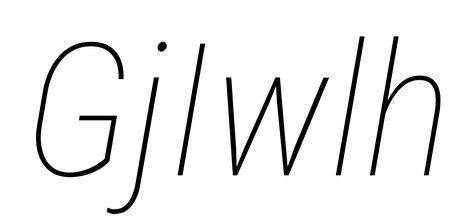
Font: Roboto-Italic_Condensed_Thin_Italic